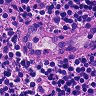
Metastatic tissue present: no